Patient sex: F
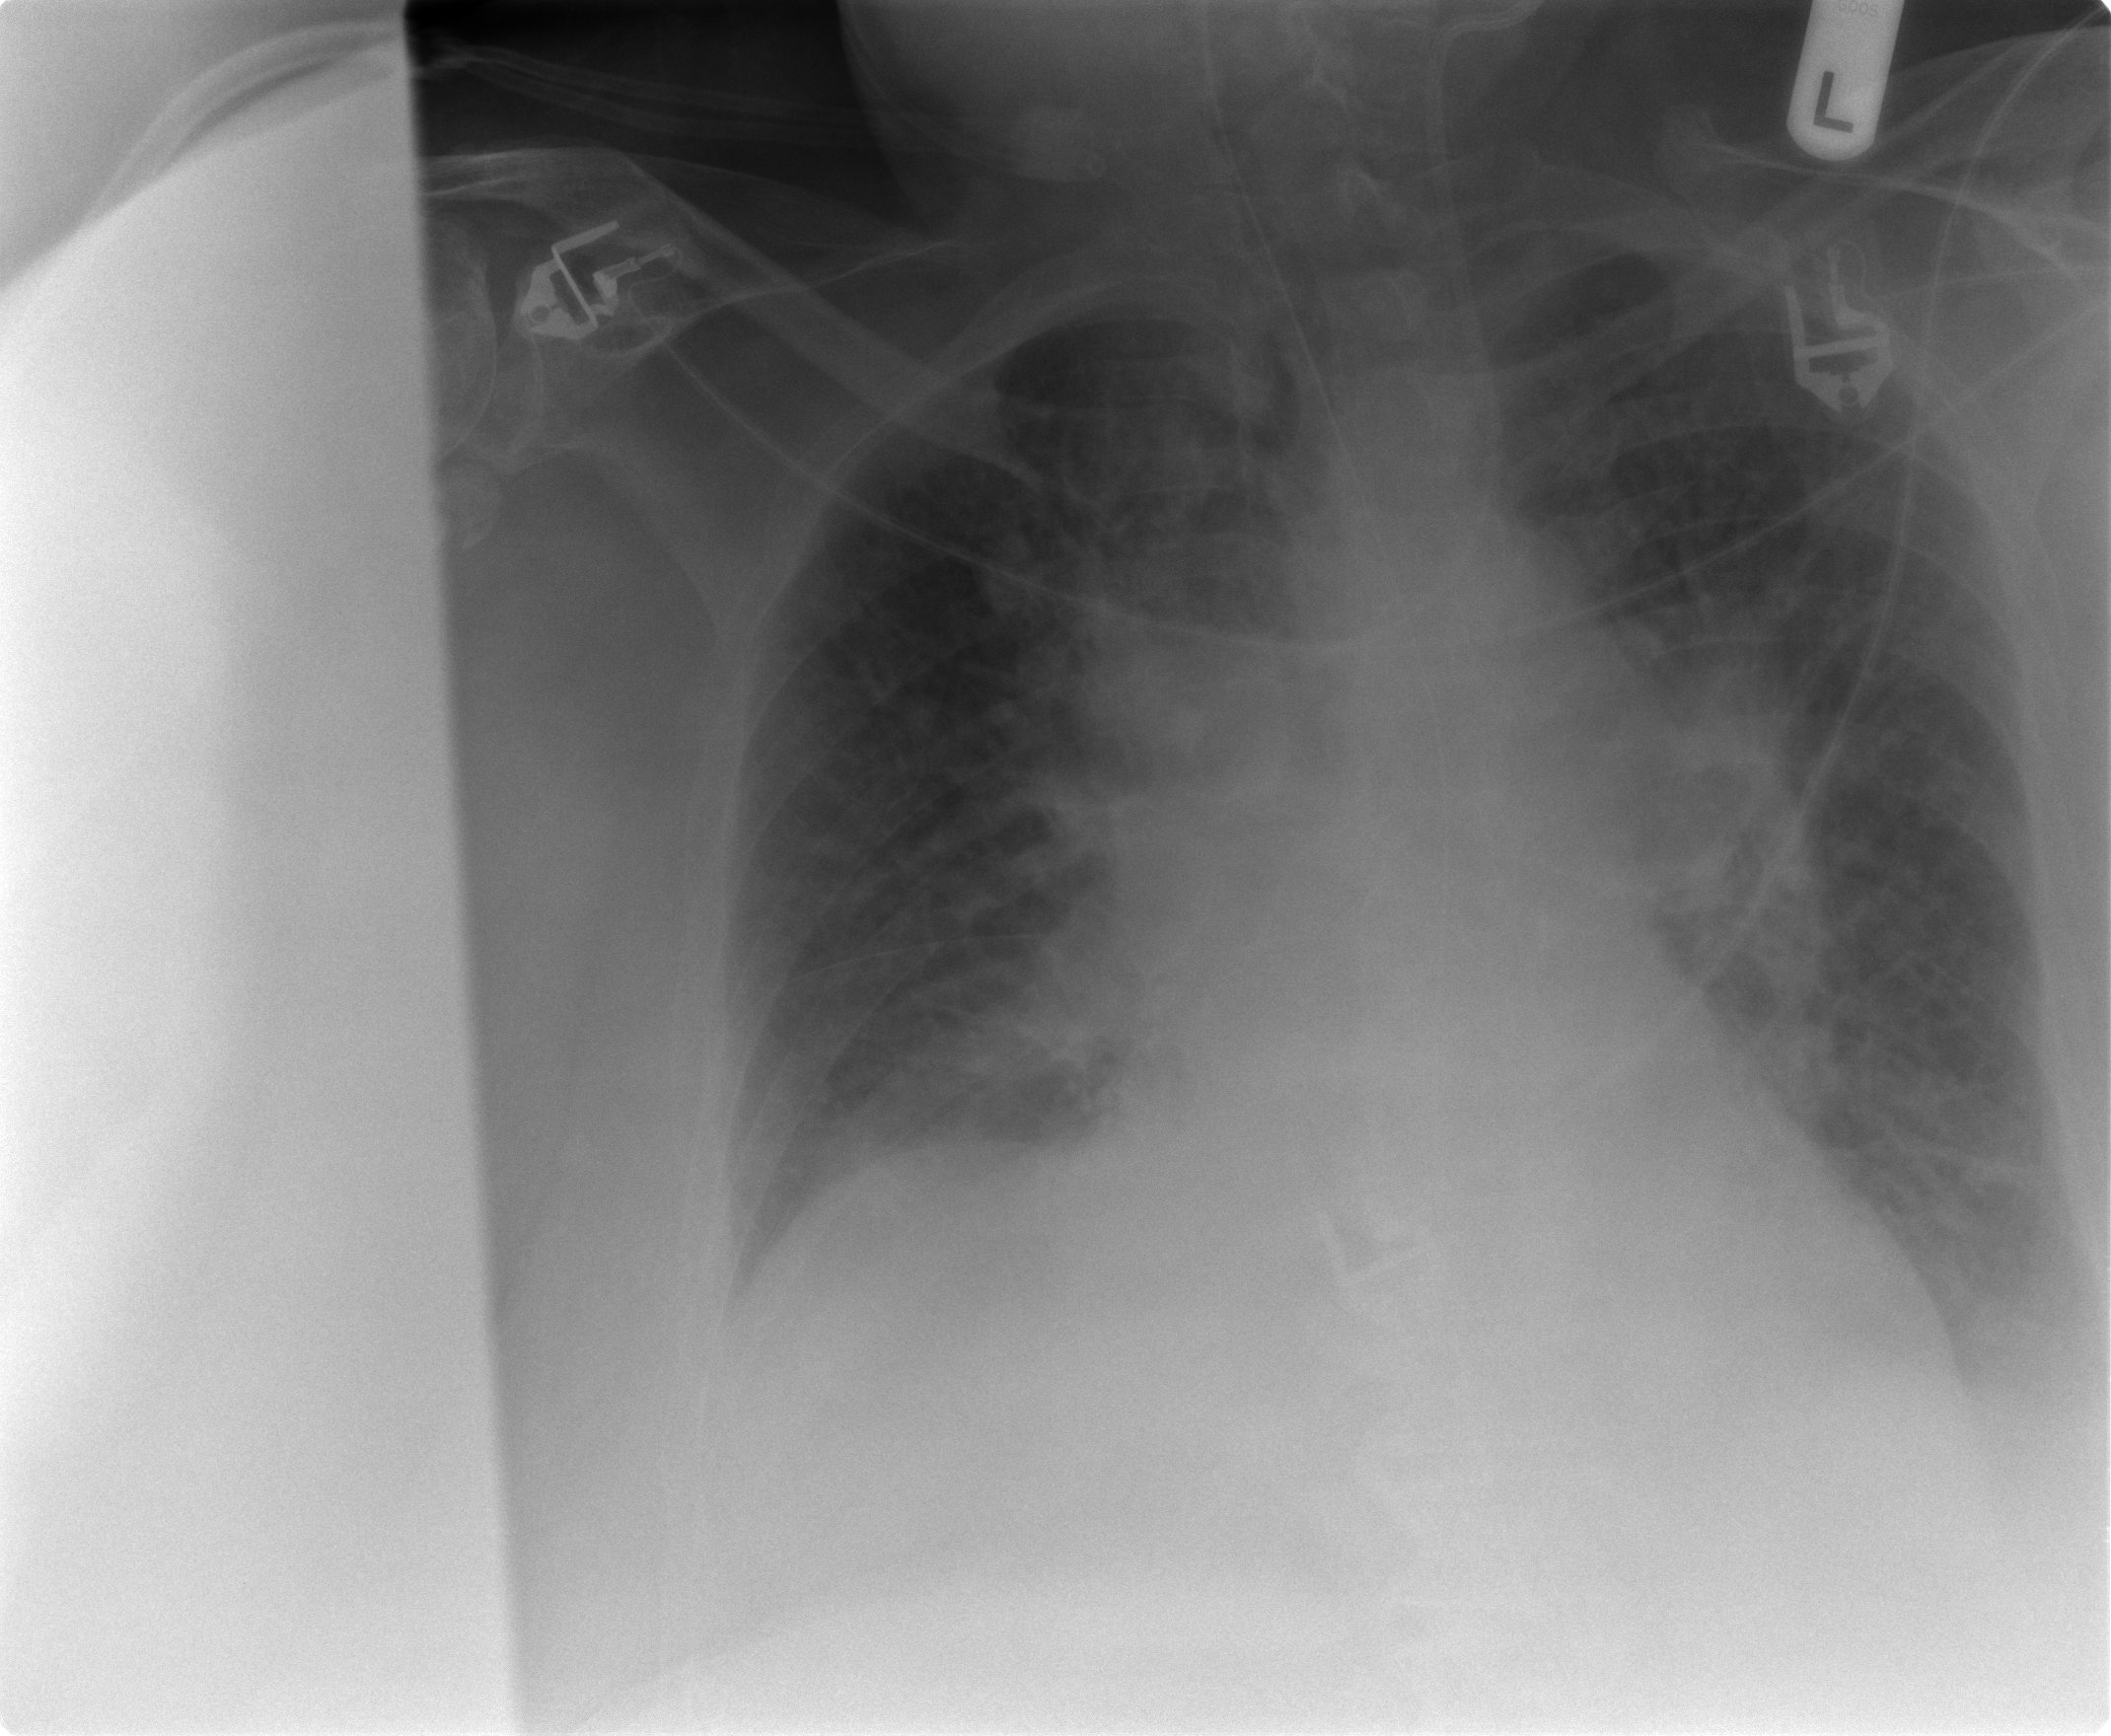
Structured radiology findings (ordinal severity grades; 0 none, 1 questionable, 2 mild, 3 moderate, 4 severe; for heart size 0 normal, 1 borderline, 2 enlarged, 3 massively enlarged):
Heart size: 0
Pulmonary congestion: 3
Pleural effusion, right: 0
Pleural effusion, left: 2
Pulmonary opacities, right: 0
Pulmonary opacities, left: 0
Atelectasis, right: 2
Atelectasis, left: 2